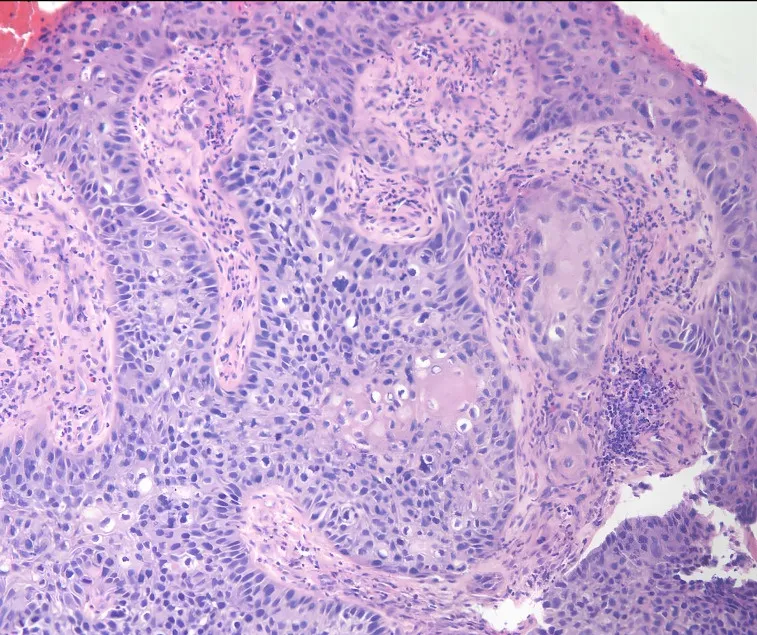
The urethral lesion's pathological report suggested the presence of moderately differentiated squamous cell carcinoma.
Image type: pathology (h&e)